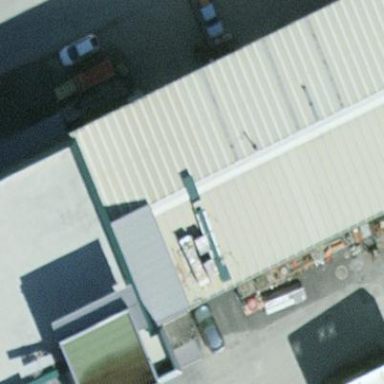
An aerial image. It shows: Industrial building.